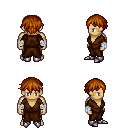
a pixel art fantasy rpg character, male body template, human, tanned skin, brown robe, gold greaves, brunette short bangs hairstyle, white cloth bandages, metal boots, four views (front, back, left, right), 2x2 character sprite sheet, small pixel art, hard edges, no anti-aliasing